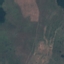
Land use / land cover: Pasture